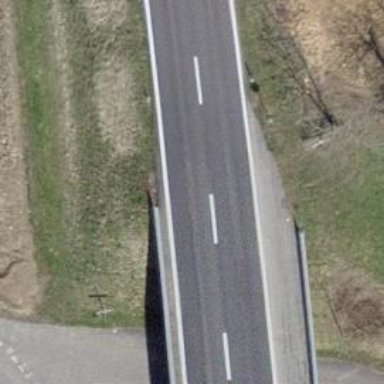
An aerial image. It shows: Primary highway bridge with asphalt surface.